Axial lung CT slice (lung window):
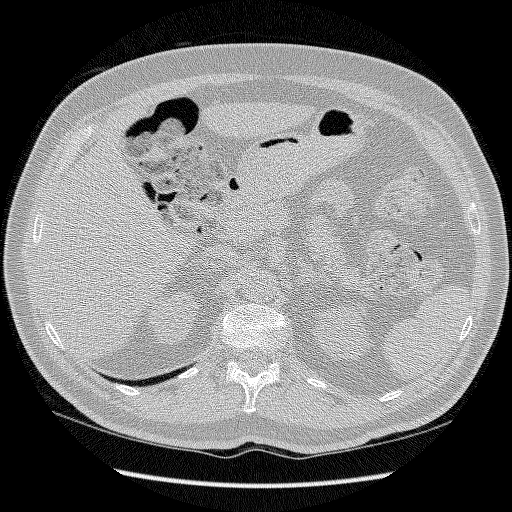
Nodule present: no